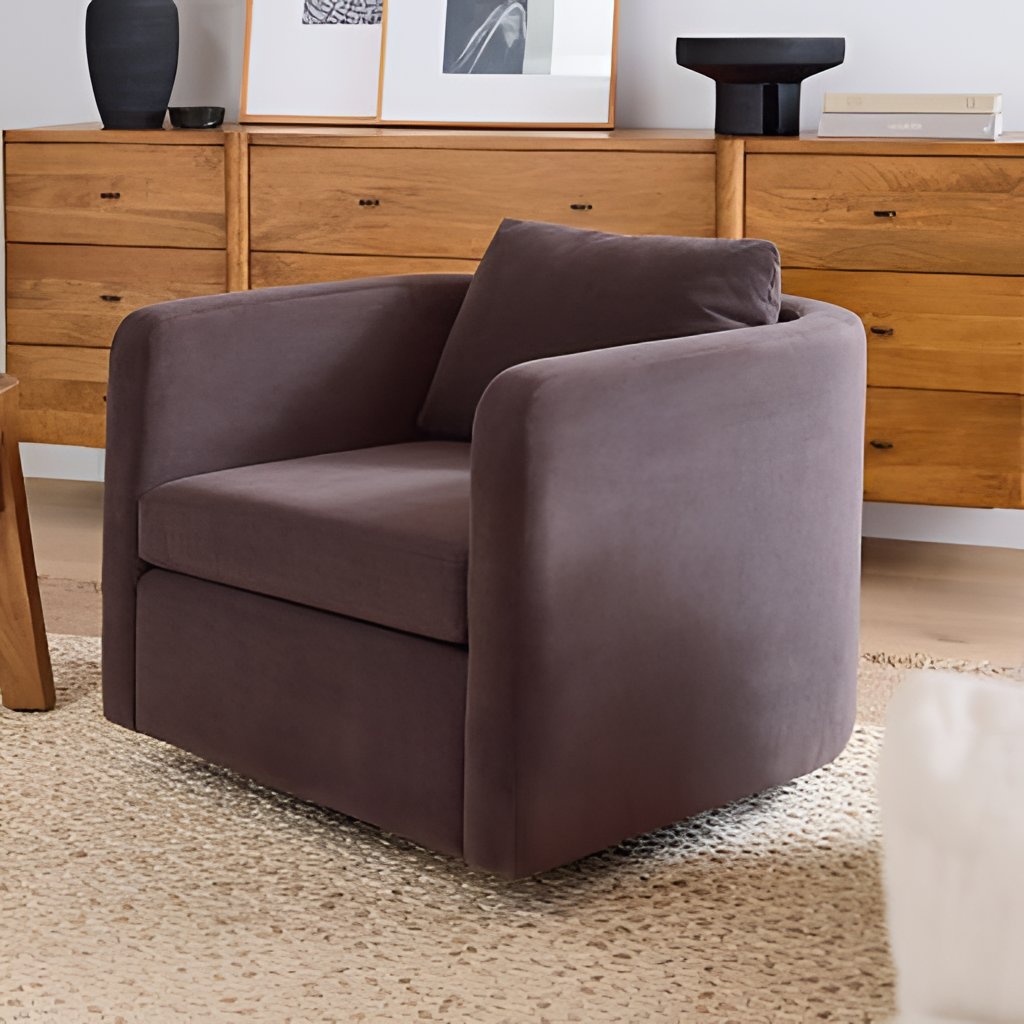
living room, brown fabric chair, paint wallpaper, with solid pattern, modern, wood flooring, with plank pattern